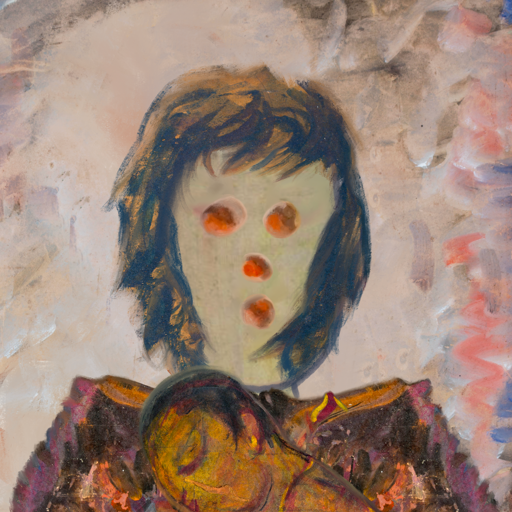
Background: Roy_Bahadur, Head And Neck Front: Hill_Girl, Face Front: Rupkatha, Bust: Gypsy_Queen, Hair Front: InTheSun, Head Accessory: Blank, Second Necklace: Gypsy_Mother_1, Necklace: Blank, Baby: GypsyMother_Baby